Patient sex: M
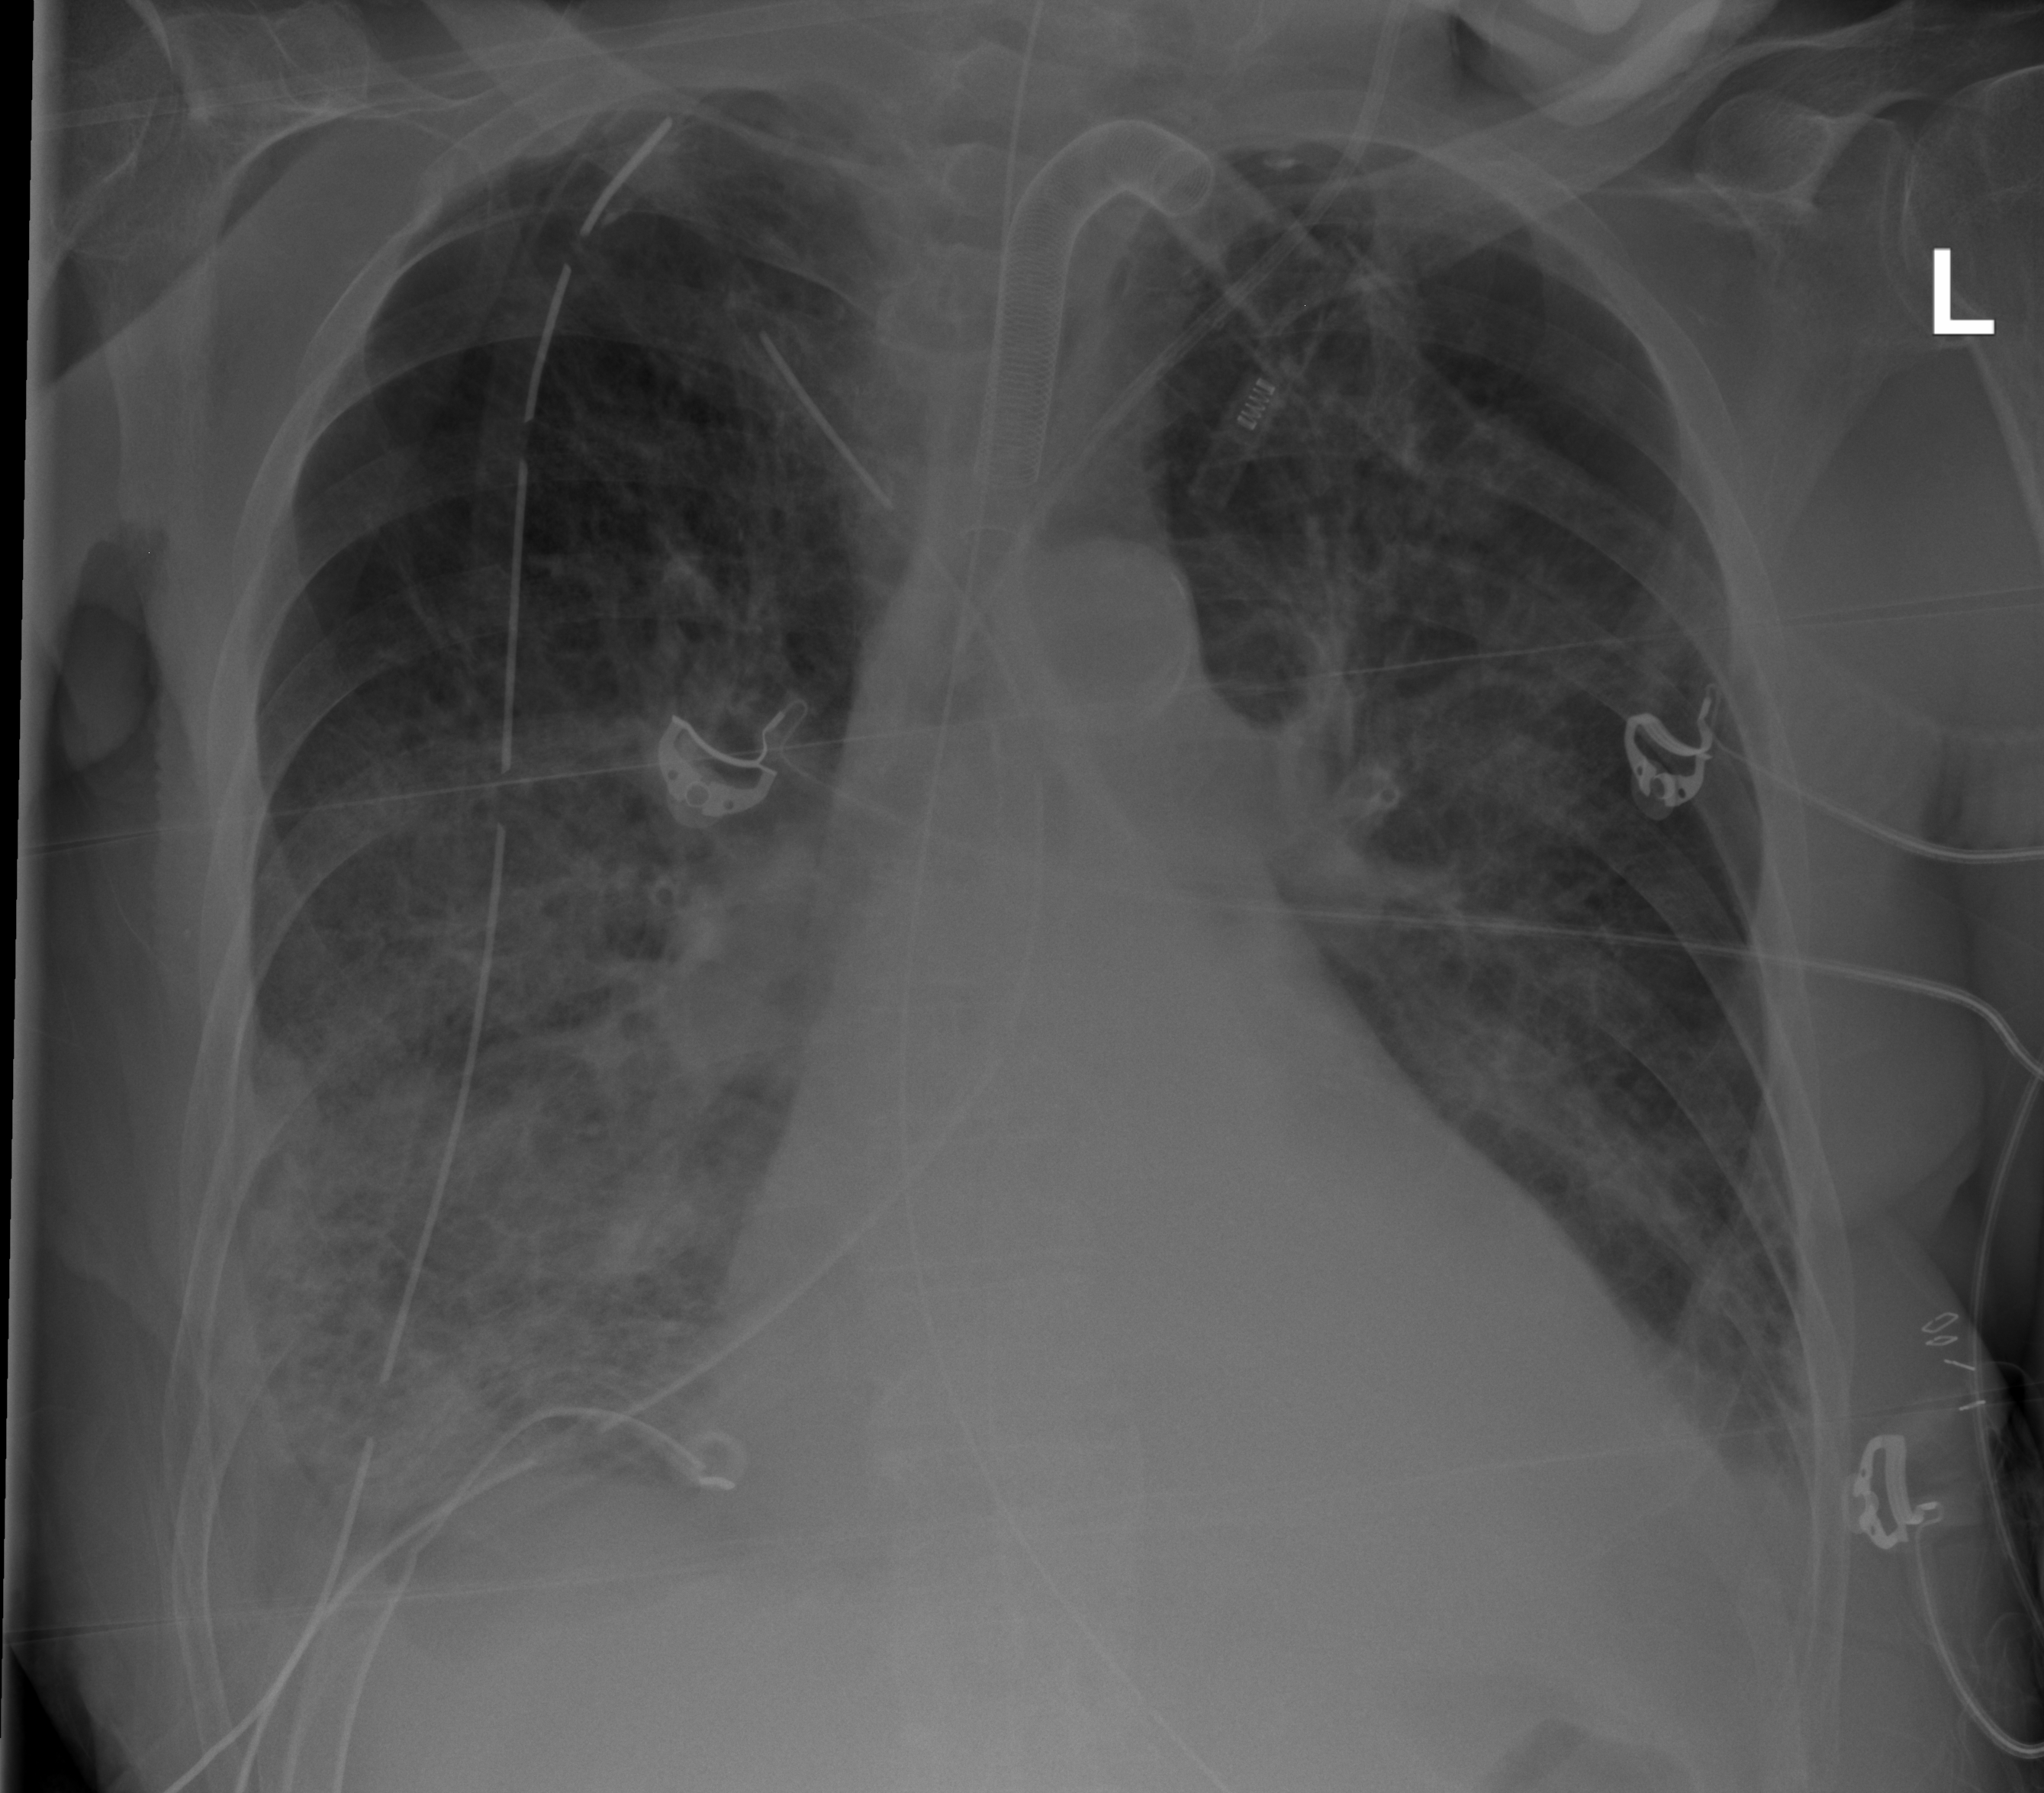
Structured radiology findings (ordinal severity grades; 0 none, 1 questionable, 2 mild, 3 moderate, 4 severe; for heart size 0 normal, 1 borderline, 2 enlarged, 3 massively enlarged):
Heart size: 2
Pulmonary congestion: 0
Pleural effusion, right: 2
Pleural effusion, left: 2
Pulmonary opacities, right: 2
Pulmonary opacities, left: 2
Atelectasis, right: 3
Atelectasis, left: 2